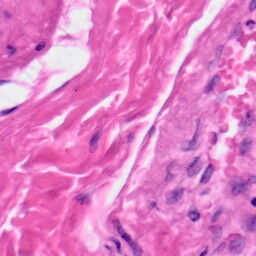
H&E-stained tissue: Skin